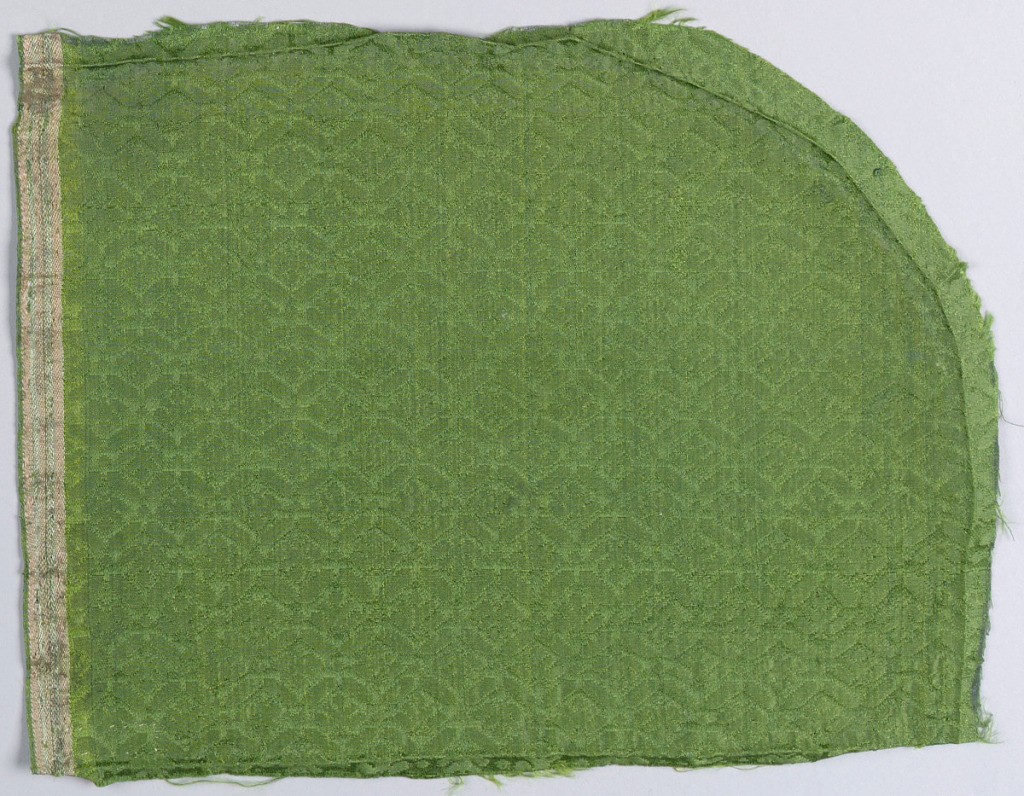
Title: Fragment
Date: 17th century
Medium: silk Technique: 5-harness satin damask
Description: Close-set small repeat of composite leaf framed by four bars set angles, upright and reversed in alternate rows. Strié grass green with broad twill selvage with narrow pink and white stripes.